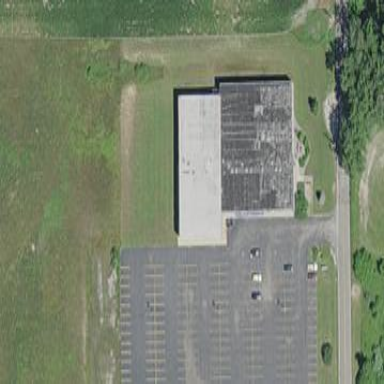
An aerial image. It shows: Cinema building.